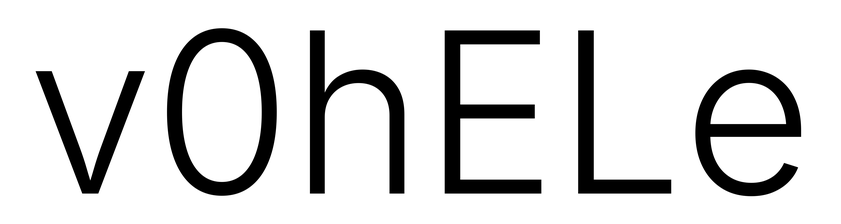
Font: Inter_Light